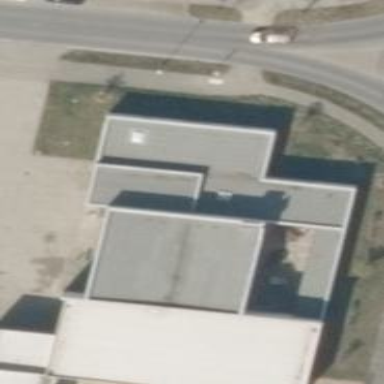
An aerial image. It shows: Commercial building.